Question: Looking for some help to properlly enabled OP Cache. For some reason it won't cache files. Below is the php.ini configuration and below that is a screenshot of this: <URL>
'''
zend_extension=/usr/lib64/php/modules/opcache.so
opcache.enable=1
opcache.fast_shutdown=0
opcache.enable_cli=1
'''
Any help would be much appriciated
---

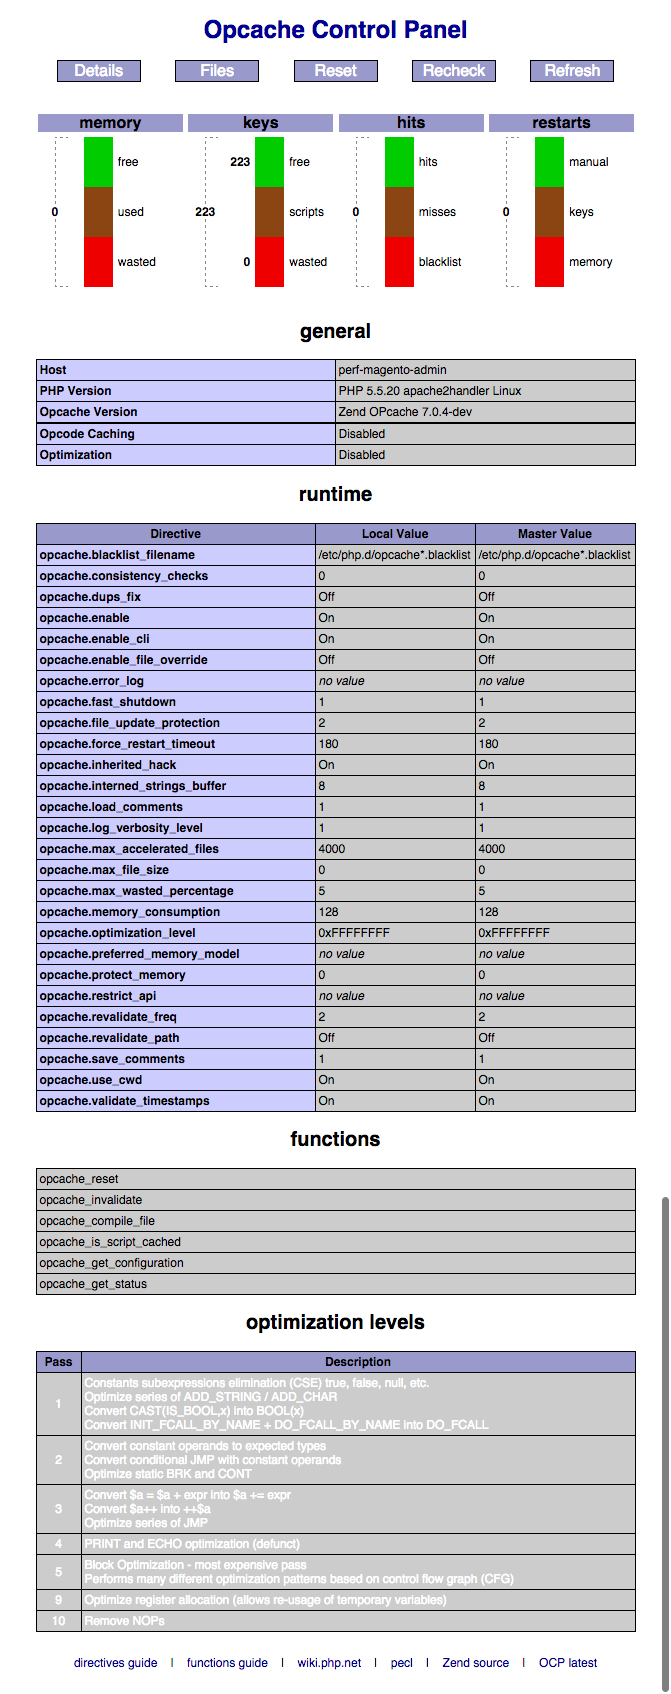
Answer: Marks comment pointed me in the right direction. I installed OP Cache using Yum and it generated its own .ini file that was being referenced and overriding my config changes in phg.ini.
To fix it I just removed my changes in php.ini and moved my config to the opcache.ini file...
Thanks again Mark!
Chuck